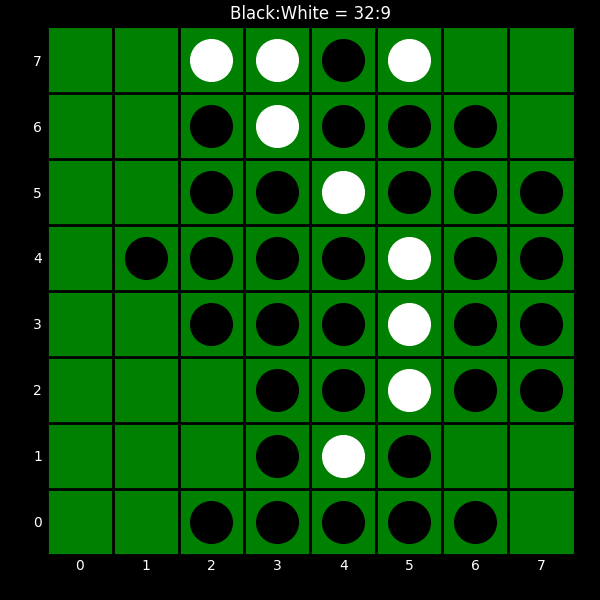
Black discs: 32
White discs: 9